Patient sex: M
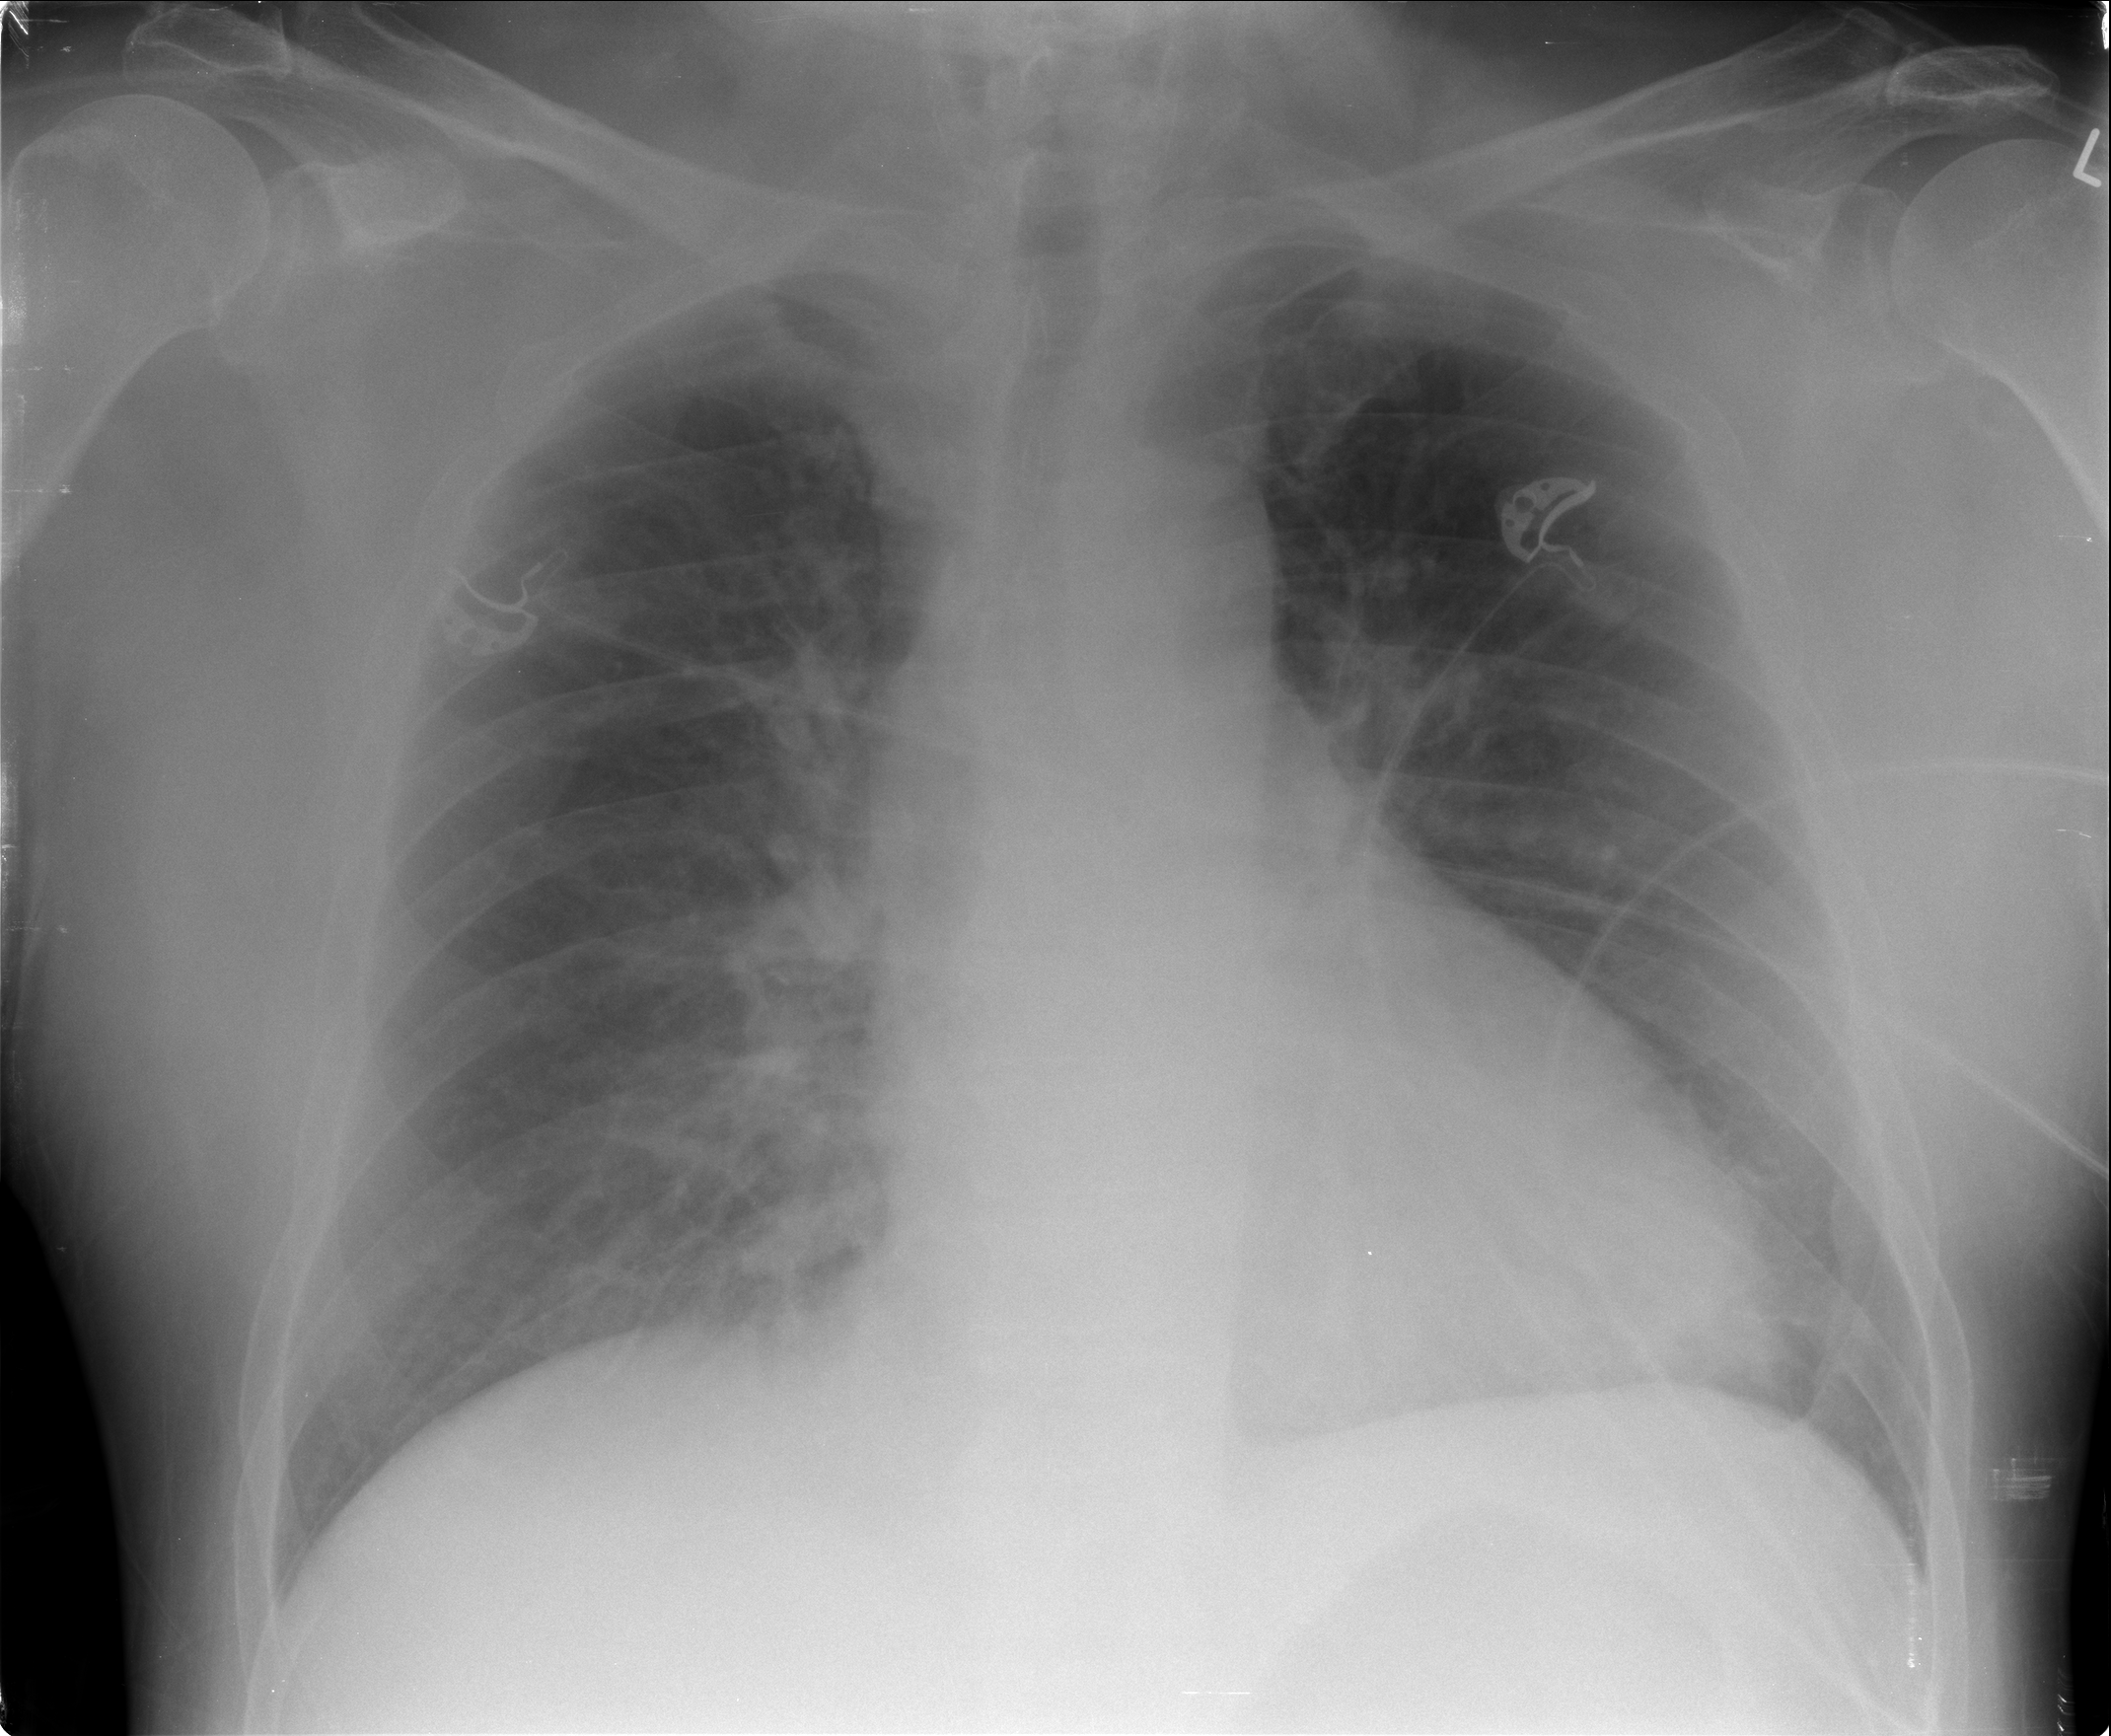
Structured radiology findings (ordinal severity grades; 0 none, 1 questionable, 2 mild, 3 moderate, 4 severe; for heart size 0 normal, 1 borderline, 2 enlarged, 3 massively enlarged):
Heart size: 2
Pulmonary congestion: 2
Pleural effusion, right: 0
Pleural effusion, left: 0
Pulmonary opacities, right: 1
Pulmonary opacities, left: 1
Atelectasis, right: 0
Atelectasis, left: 0